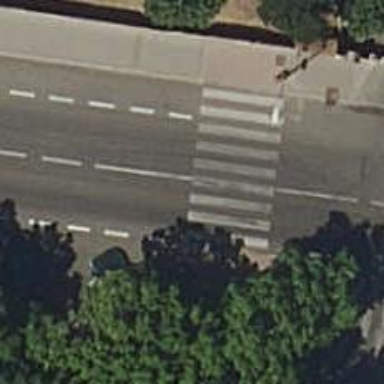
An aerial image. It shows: Pedestrian crossing with zebra markings on the footway.